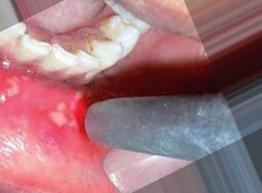
Condition: Mouth Ulcer